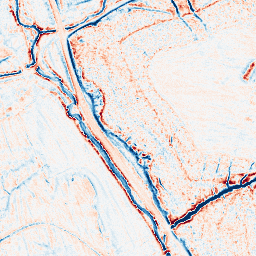
Category: classical
Decomposition family: gaussian
Decomposition parameters: sigma: 2
Upsampling method: quartic
Upsampling parameters: scale: 8
Upsampling scale: 8